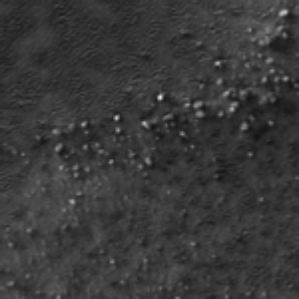
Label: frost